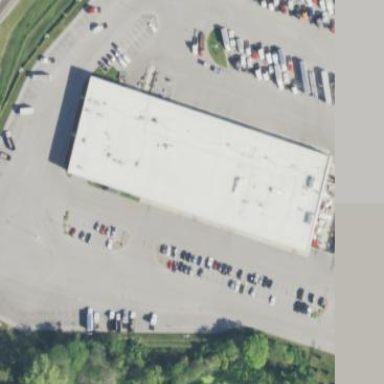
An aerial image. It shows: Industrial building.